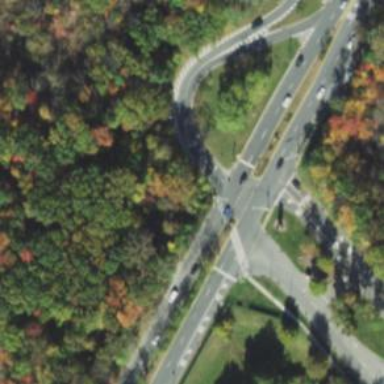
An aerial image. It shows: Footway that serves as traffic island.